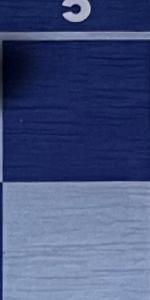
Label: Empty